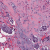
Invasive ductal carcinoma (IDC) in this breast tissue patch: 1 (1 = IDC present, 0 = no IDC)